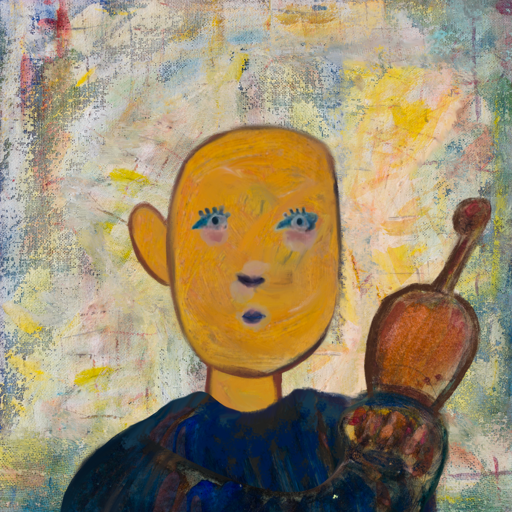
Background: Irani, Head And Neck Front: After_Raid, Face Front: Hill_Girl, Bust: Pipe, Hair Front: Blank, Head Accessory: Blank, Second Necklace: Blank, Necklace: Blank, Baby: Blank